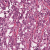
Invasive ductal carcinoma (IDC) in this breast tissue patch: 1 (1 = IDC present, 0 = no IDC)